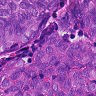
Metastatic tissue present: yes